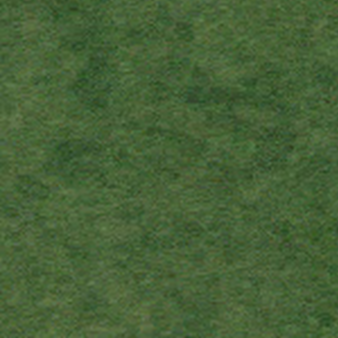
Label: other